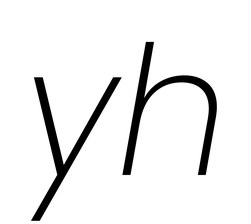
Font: Poppins-ExtraLightItalic